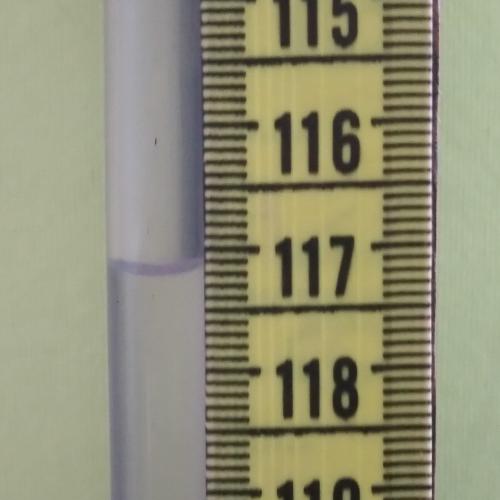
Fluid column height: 117.2 cm